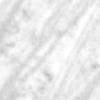
Label: change